Aerial crown-view tile of a tropical tree (Barro Colorado Island, Panama), acquired 20250217:
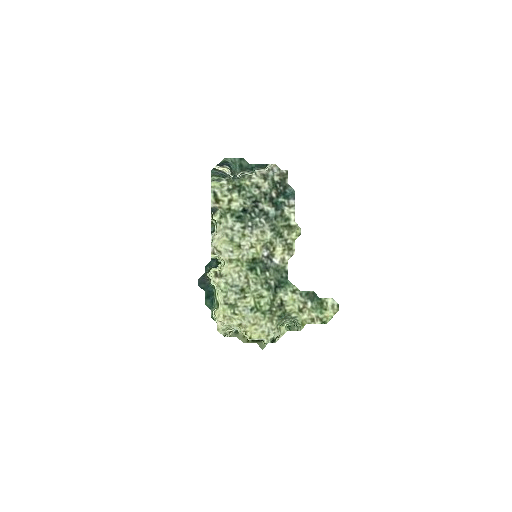
Species: Cecropia insignis
GBIF accepted scientific name: Cecropia insignis
Crown area: 23.019 m²